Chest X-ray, AP view. Patient: 48 years old, sex F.
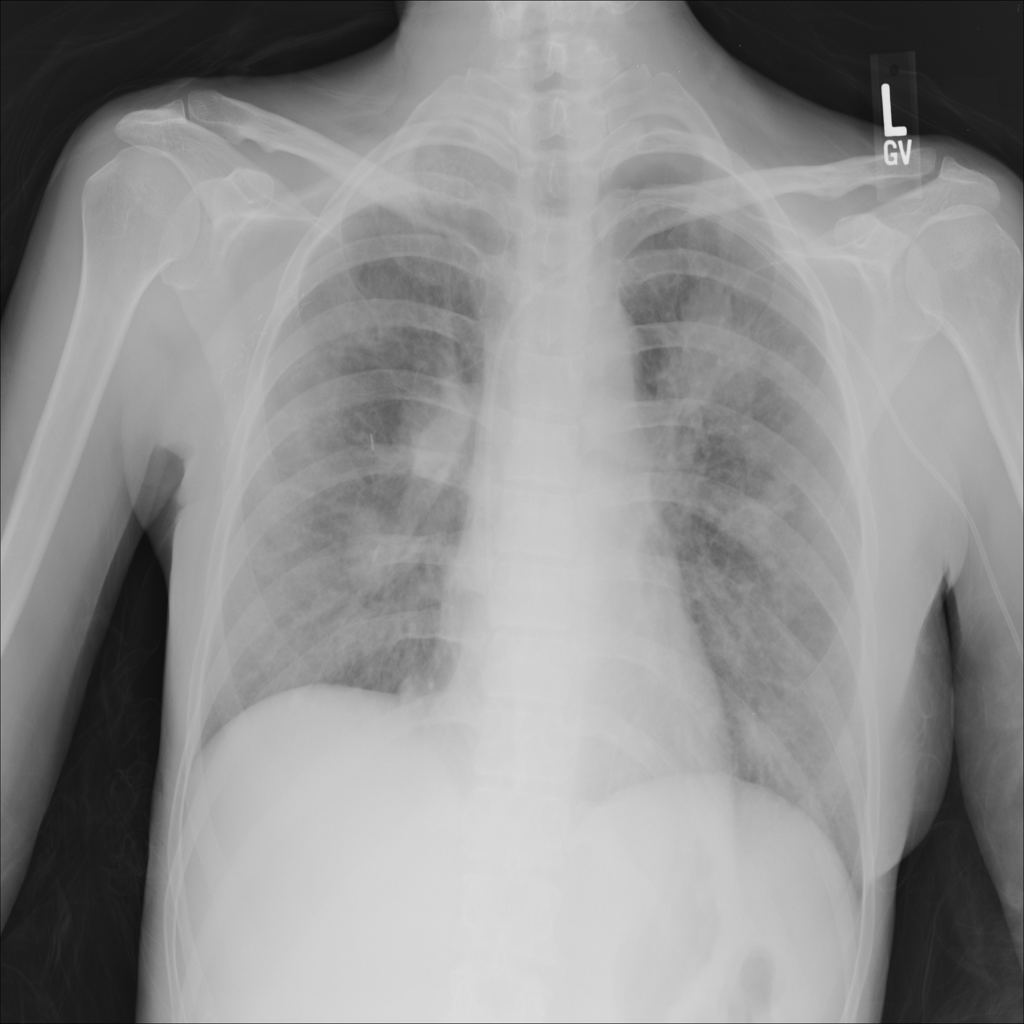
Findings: Edema, Effusion, Fibrosis, Infiltration, Mass